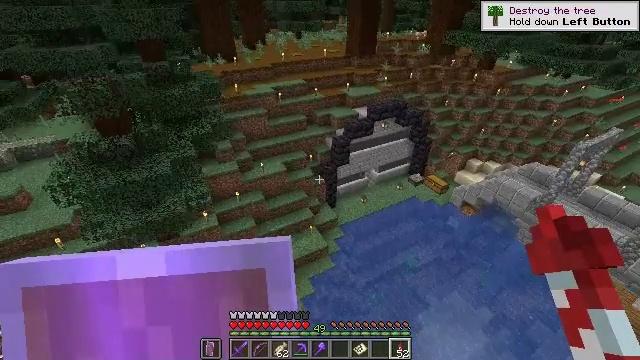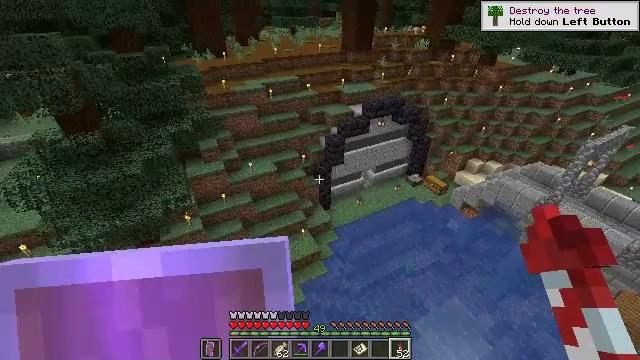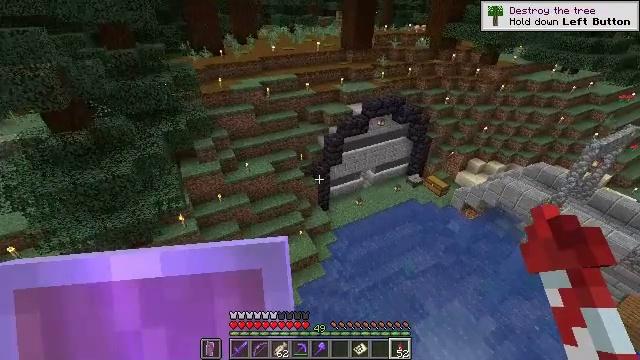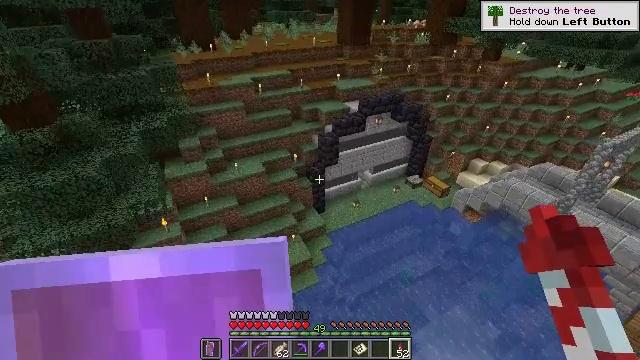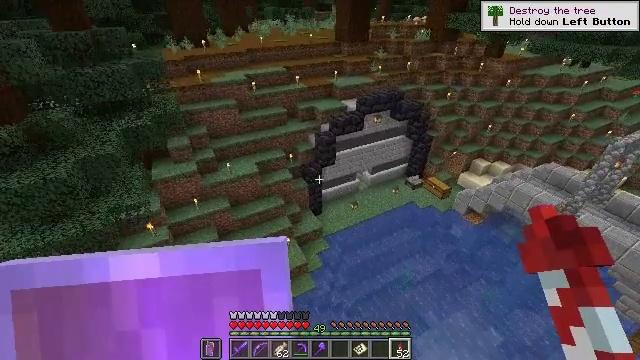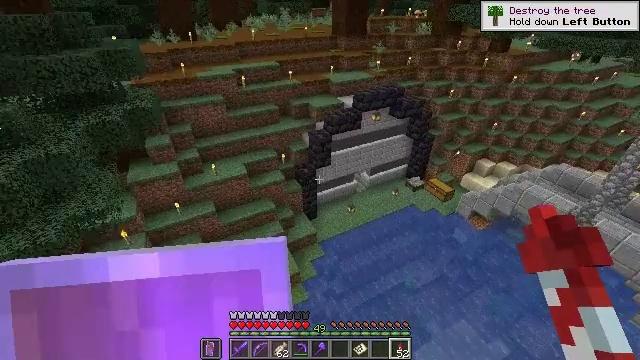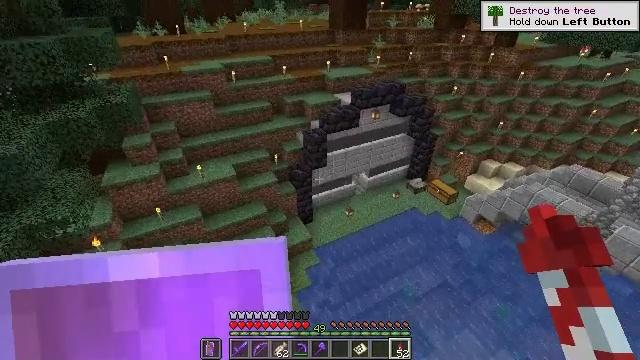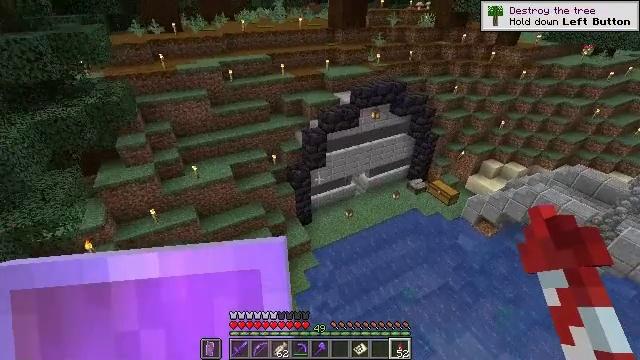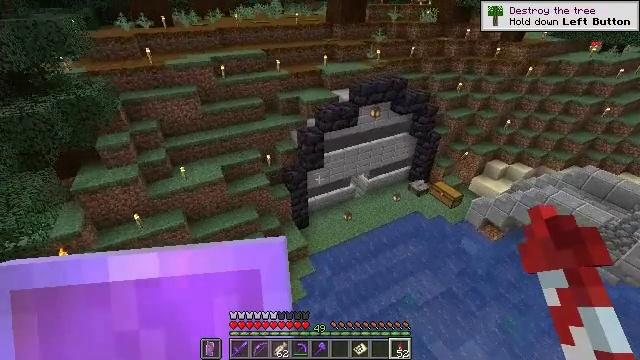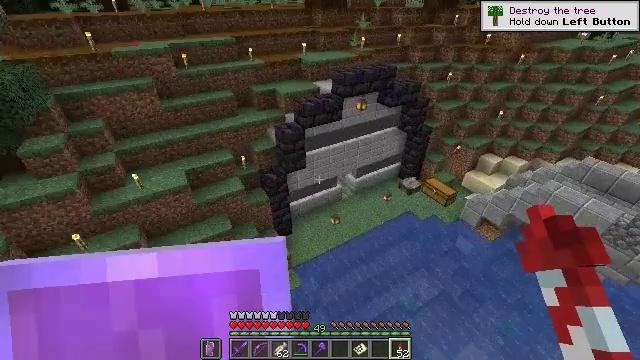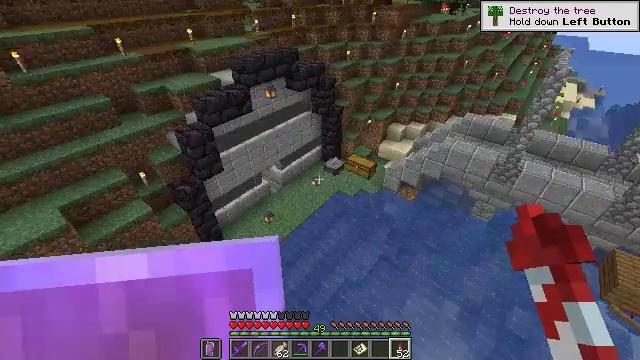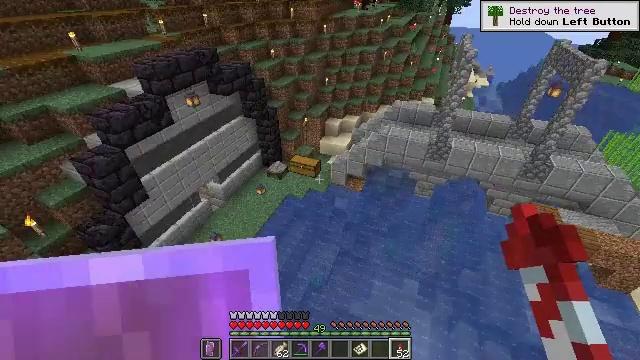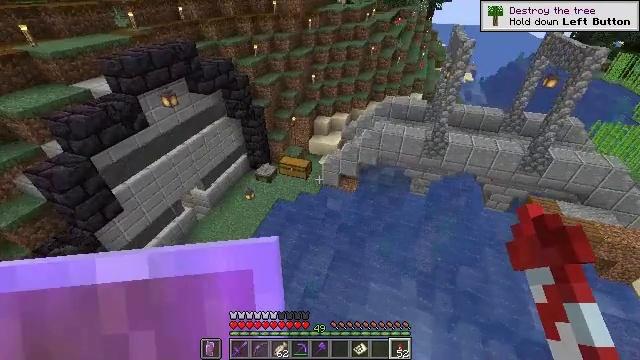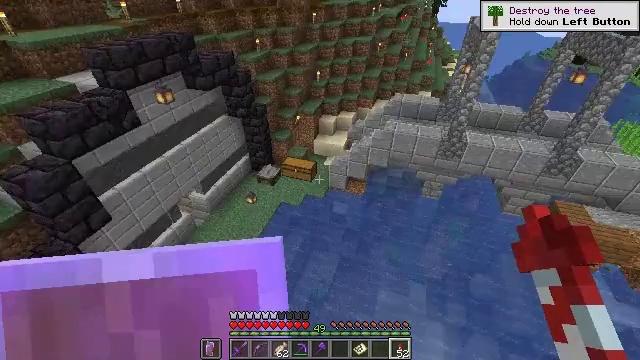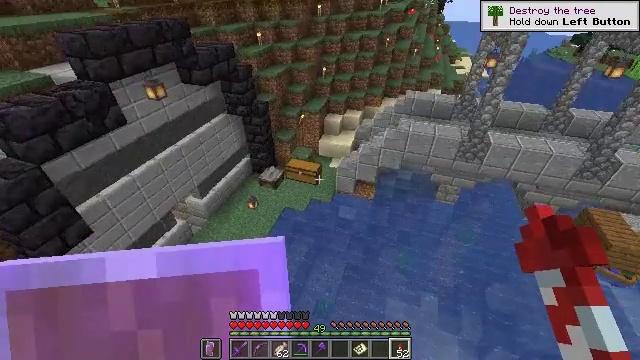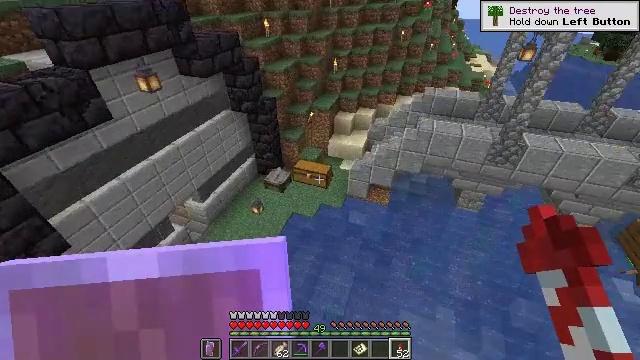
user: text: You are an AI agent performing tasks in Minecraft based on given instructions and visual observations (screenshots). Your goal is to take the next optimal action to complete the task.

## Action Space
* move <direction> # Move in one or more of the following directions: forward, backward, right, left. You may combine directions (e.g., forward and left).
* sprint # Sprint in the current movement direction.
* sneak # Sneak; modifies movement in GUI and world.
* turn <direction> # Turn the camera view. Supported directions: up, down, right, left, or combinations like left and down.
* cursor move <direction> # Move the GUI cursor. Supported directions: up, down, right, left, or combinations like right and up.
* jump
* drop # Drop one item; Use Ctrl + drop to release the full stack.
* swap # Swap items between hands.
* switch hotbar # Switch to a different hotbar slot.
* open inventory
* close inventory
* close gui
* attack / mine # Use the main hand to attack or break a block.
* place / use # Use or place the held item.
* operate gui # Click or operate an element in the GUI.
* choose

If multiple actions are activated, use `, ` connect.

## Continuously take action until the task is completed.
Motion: motion action
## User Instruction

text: Attack the sticky piston to retrieve it.
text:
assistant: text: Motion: no_op
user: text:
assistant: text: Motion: no_op
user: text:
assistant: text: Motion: no_op
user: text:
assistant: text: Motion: no_op
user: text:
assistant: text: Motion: no_op
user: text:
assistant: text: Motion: no_op
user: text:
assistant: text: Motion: no_op
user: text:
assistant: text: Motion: no_op
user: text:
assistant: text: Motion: turn right
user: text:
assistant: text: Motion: turn right and down
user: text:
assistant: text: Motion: turn right
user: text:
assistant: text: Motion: turn right
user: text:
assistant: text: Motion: no_op
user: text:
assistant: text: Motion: no_op
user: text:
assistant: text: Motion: turn left
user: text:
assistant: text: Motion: turn left and down
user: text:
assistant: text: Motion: turn left and down
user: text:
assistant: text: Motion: turn left and down
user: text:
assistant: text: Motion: turn left and up
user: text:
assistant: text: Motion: turn left and down
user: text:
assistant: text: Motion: turn left
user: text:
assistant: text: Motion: turn left
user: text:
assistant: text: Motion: turn left and up
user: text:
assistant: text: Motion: no_op
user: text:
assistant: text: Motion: no_op
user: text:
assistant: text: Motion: no_op
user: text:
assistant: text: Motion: turn right
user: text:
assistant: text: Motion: turn right and up
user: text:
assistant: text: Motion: turn right and up
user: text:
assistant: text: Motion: turn right and up